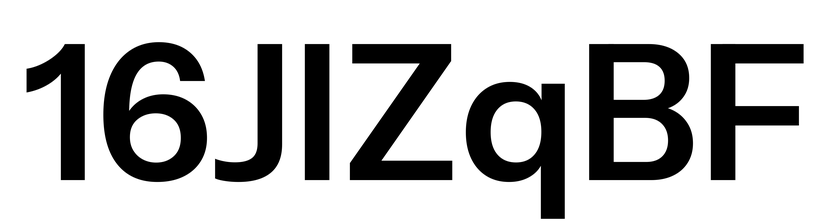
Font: InstrumentSans_SemiBold